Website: slack
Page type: billing-address
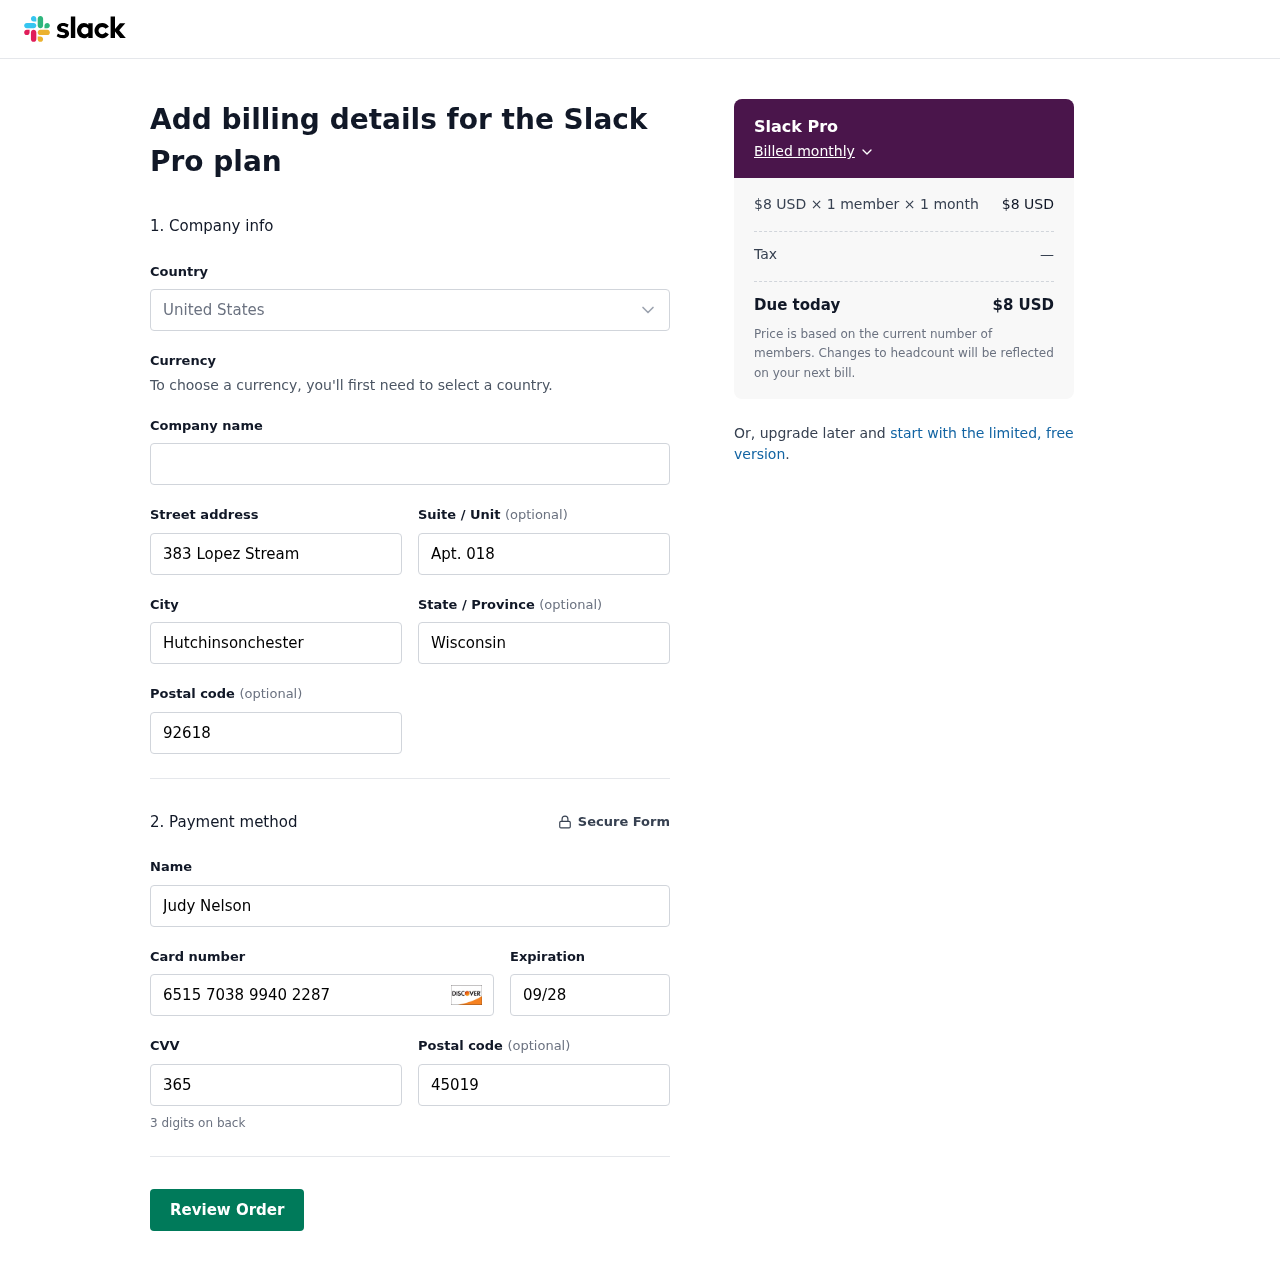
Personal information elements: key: PII_CARD_CVV
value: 365
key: PII_CARD_EXPIRY
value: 09/28
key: PII_CARD_NUMBER
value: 6515 7038 9940 2287
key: PII_CITY
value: Hutchinsonchester
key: PII_COUNTRY
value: United States
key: PII_FULLNAME
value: Judy Nelson
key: PII_POSTCODE
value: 92618
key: PII_POSTCODE2
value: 45019
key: PII_STATE
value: Wisconsin
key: PII_STREET
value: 383 Lopez Stream
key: PII_STREET2
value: Apt. 018
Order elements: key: ORDER_PLAN_PRICE
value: $8 USD
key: ORDER_NUM_MEMBERS
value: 1 member
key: ORDER_NUM_MONTHS
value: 1 month
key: ORDER_SUBTOTAL
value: $8 USD
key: ORDER_TAX
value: —
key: ORDER_TOTAL
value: $8 USD